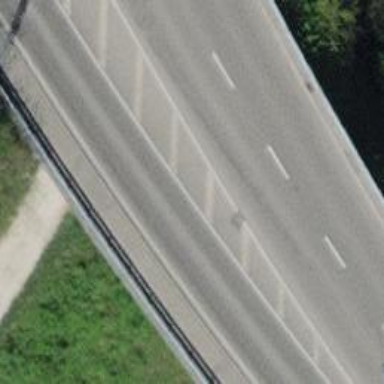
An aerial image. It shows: Secondary road crossing bridge.